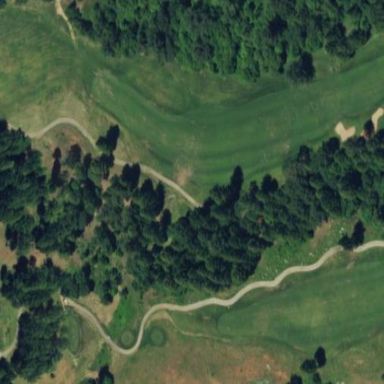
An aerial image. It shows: Rough area in golf course.